You are looking at the envelope spectrum of a bearing's vibration signal. The marked vertical lines are the theoretical fault frequencies for the outer race, inner race, rolling elements, and cage. What is the most likely bearing condition (normal, inner_race, outer_race, ball)?
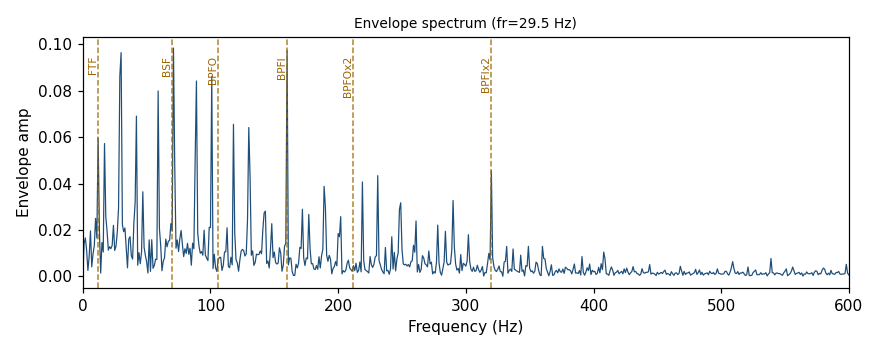
Answer: inner_race